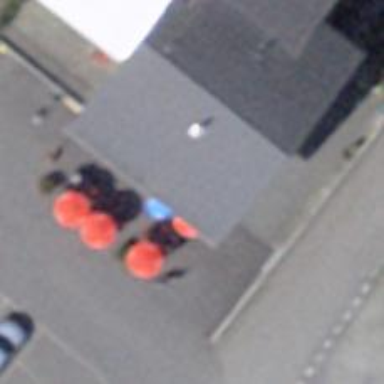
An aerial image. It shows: Toilets.